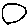
Label: circle